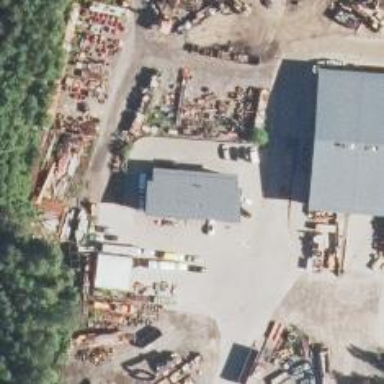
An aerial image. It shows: Industrial area designated as scrap yard.